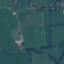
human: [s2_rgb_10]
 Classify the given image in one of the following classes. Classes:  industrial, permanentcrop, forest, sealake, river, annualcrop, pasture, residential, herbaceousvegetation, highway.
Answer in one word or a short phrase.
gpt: Pasture